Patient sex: M
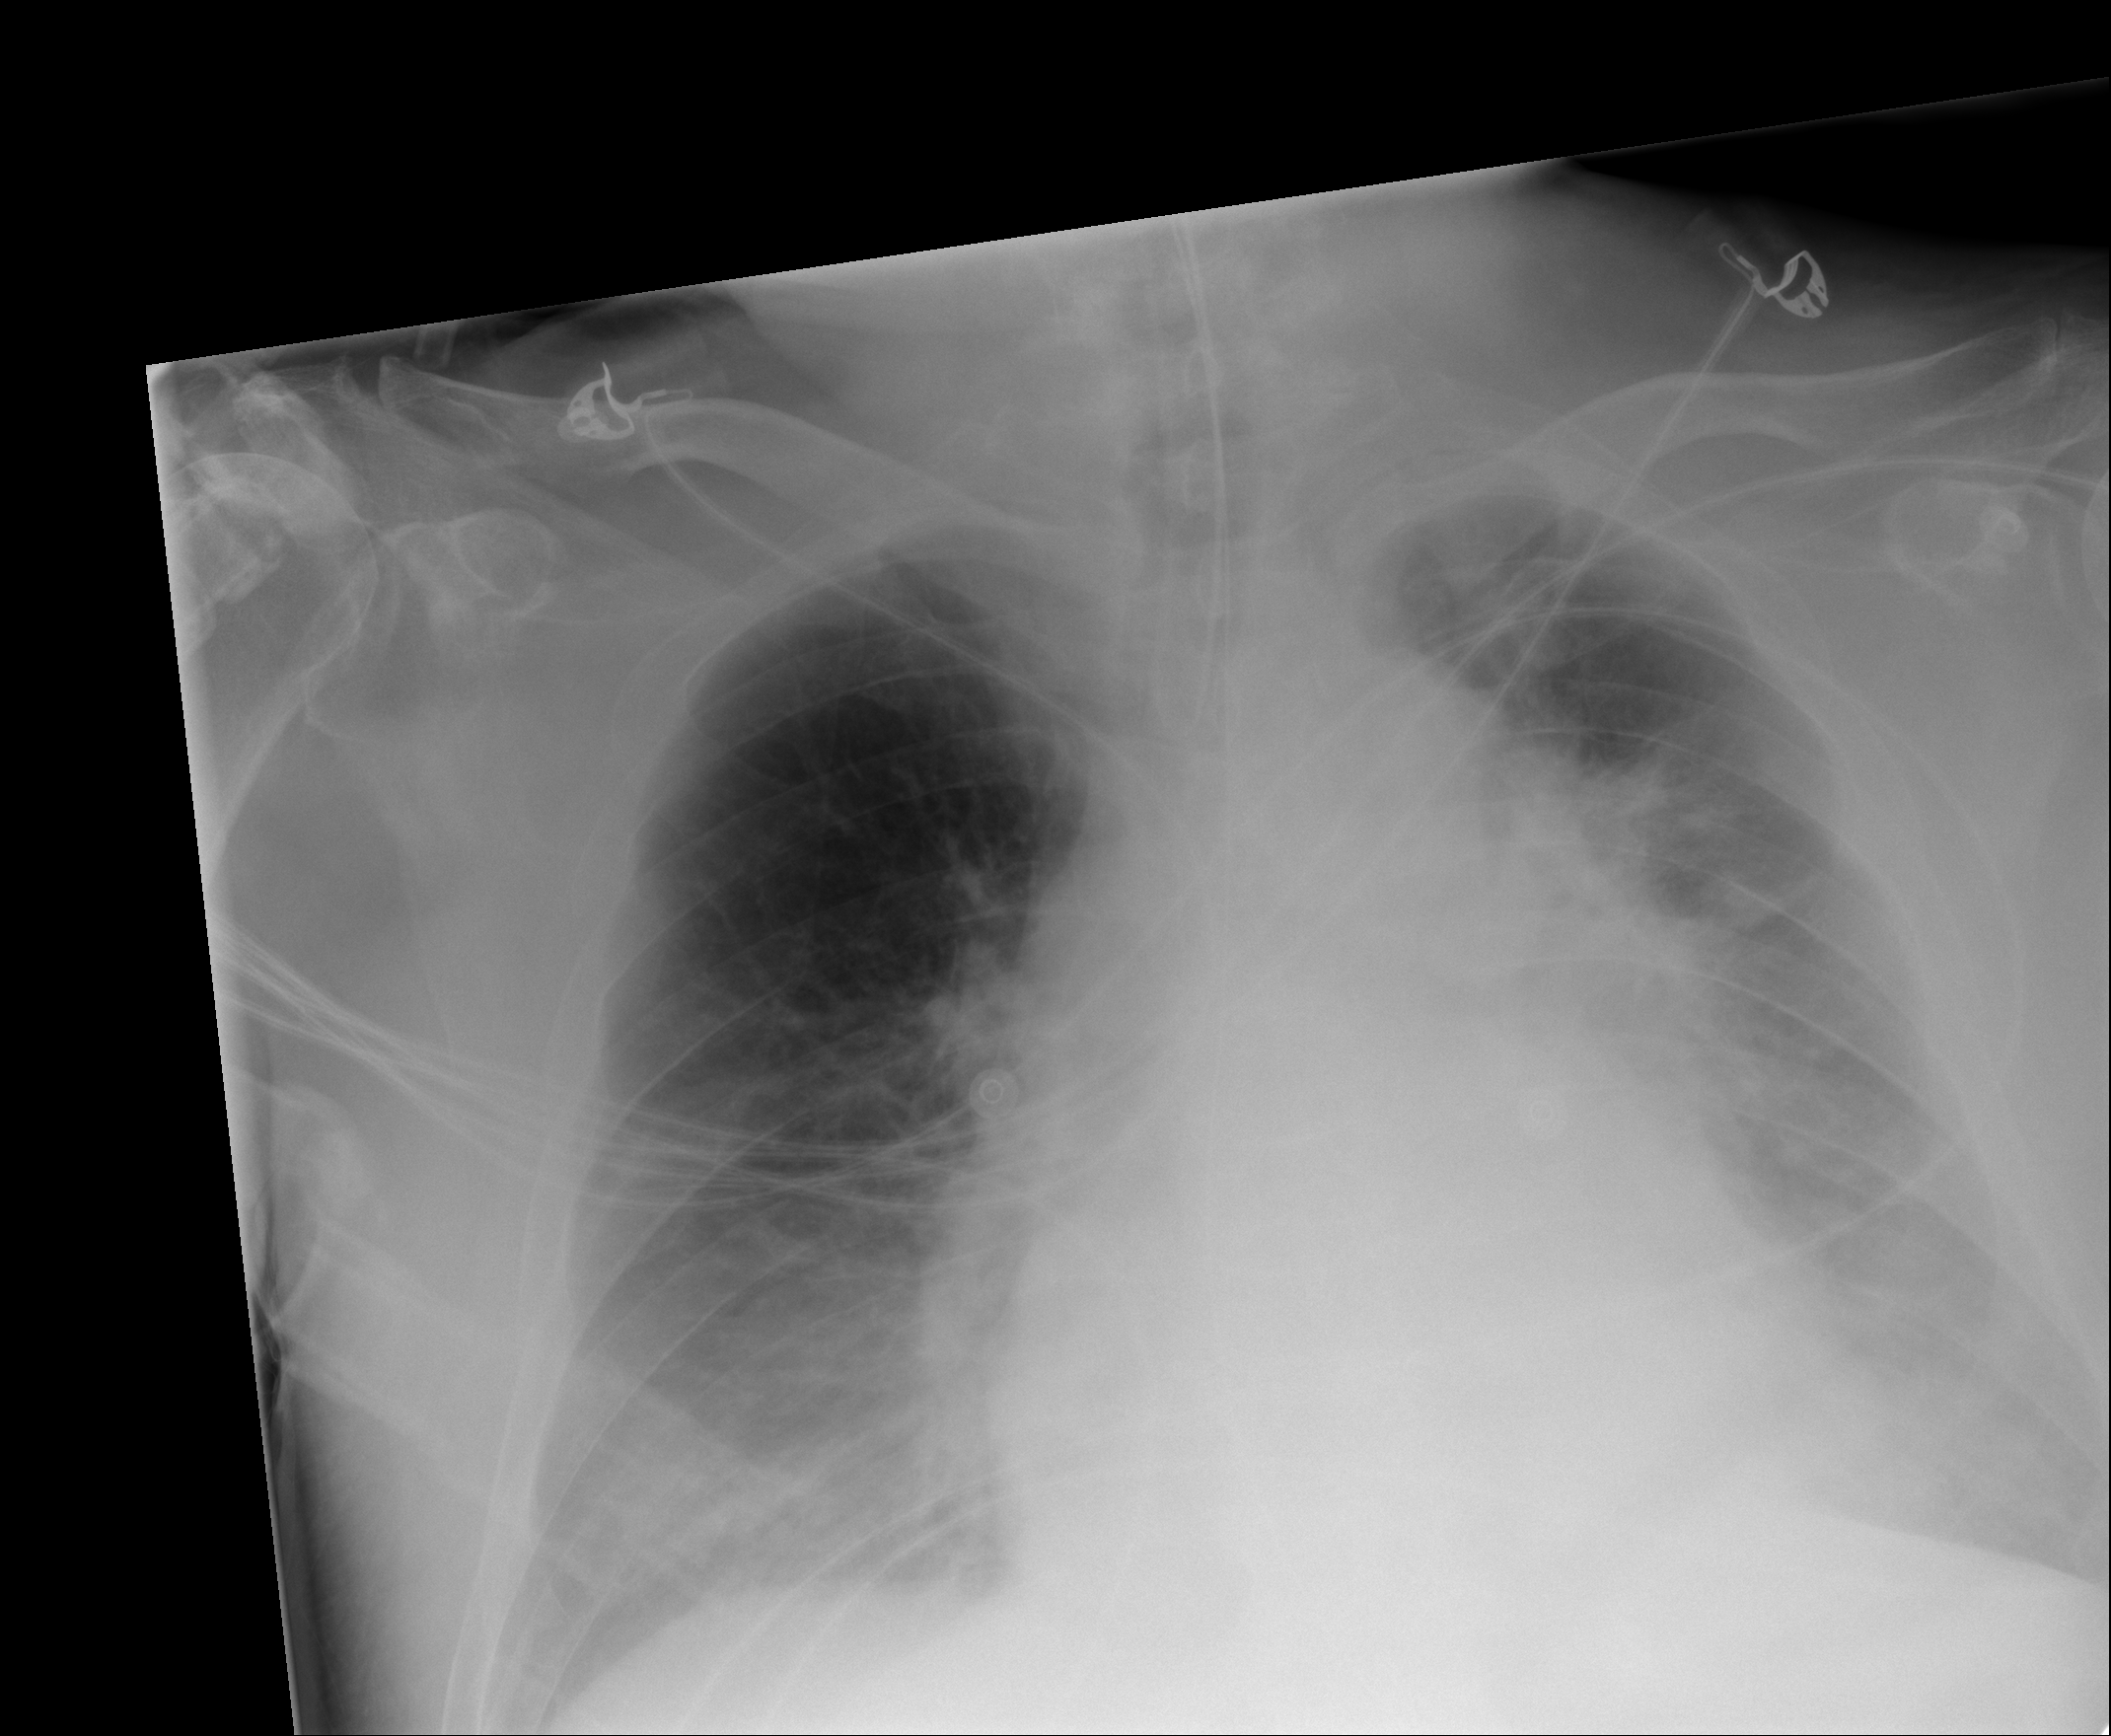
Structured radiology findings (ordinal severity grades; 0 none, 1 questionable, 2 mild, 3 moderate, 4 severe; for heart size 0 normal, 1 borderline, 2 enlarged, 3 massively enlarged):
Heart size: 2
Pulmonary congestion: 2
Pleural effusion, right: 2
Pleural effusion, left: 3
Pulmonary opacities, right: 0
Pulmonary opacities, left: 0
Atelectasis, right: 2
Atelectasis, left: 2